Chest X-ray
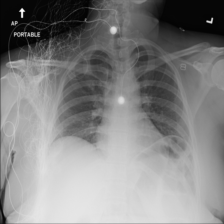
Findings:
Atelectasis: negative
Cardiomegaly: negative
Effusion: negative
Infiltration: negative
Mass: negative
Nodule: negative
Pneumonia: negative
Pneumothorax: negative
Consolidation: negative
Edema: negative
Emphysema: negative
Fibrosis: negative
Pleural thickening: negative
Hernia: negative